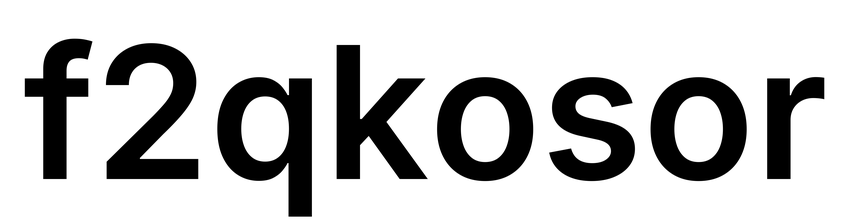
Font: Inter_SemiBold